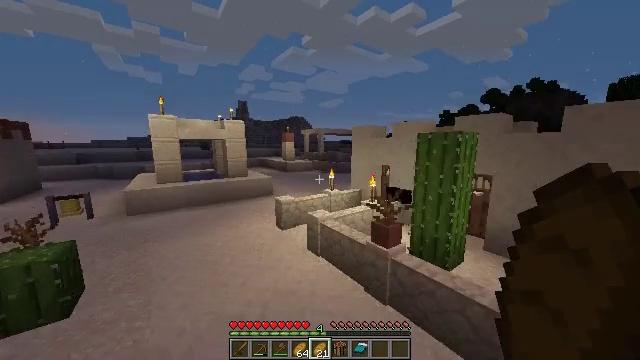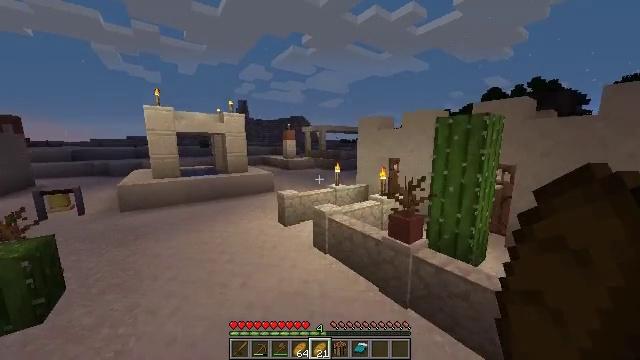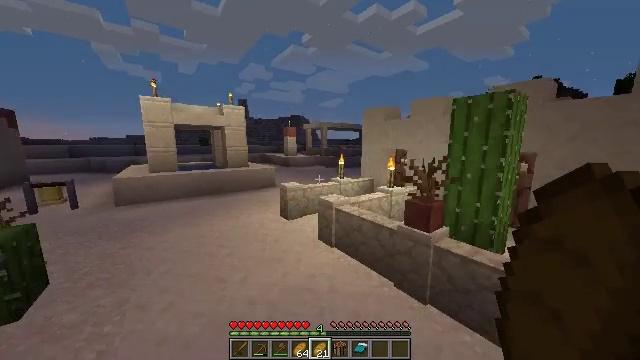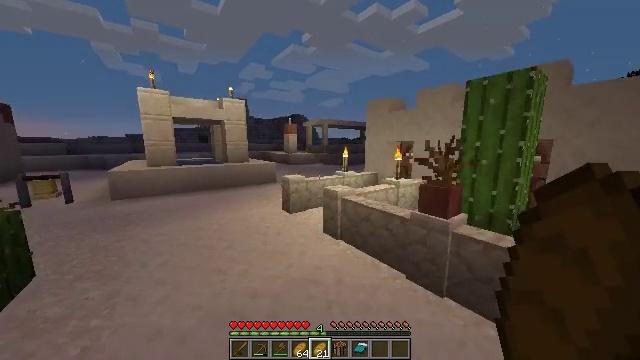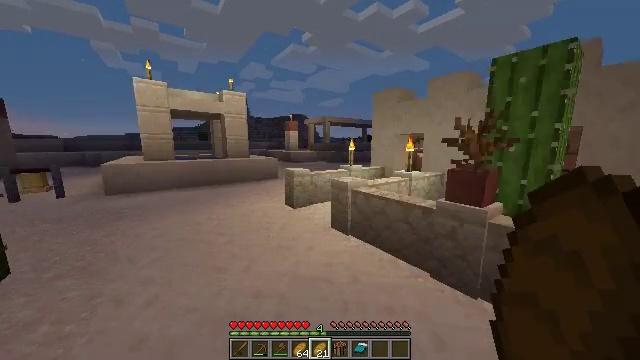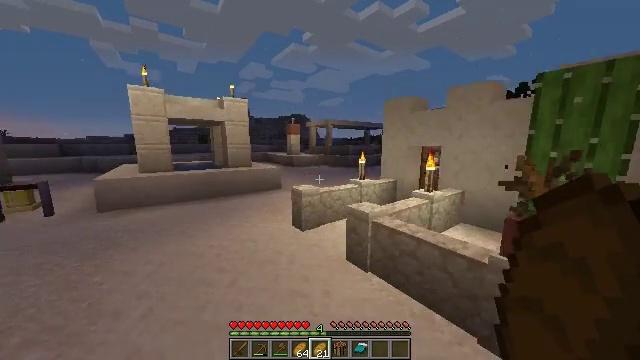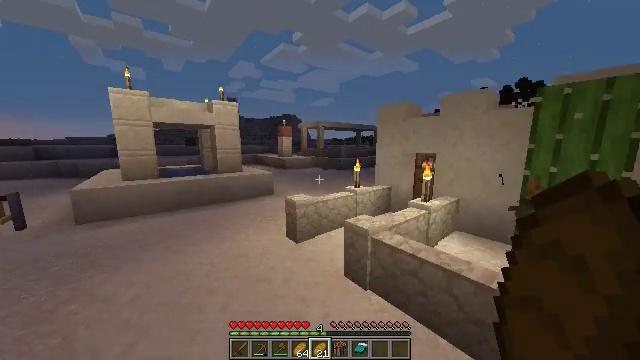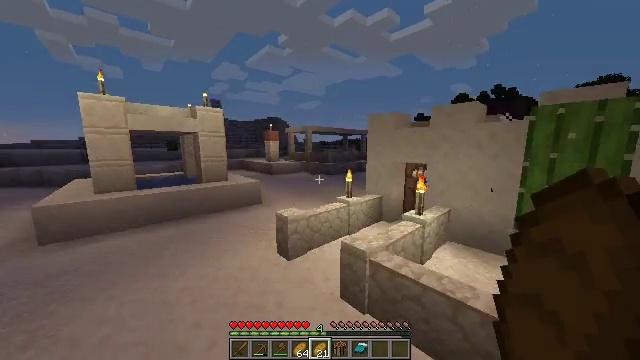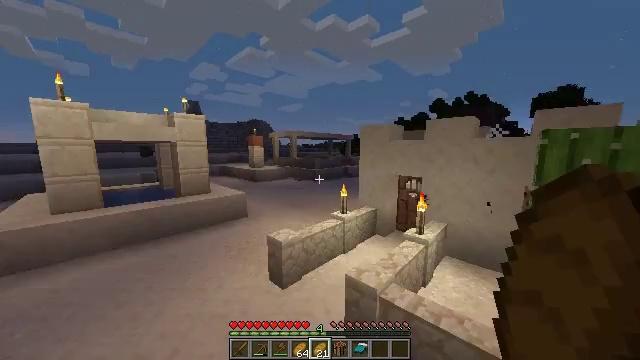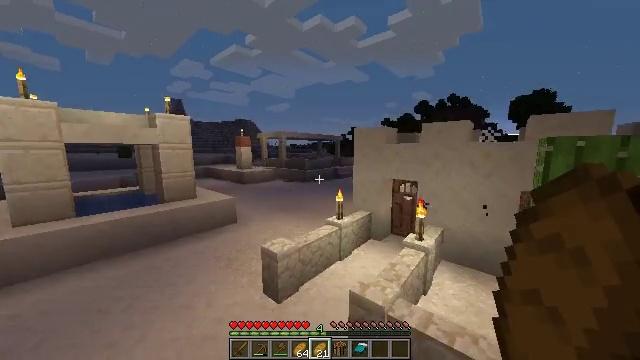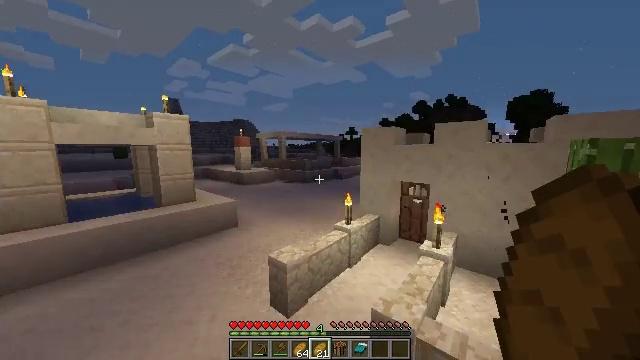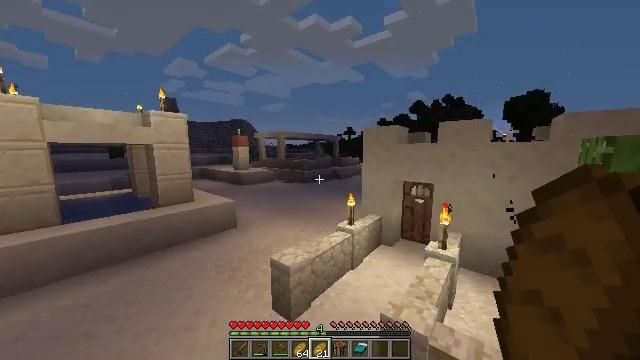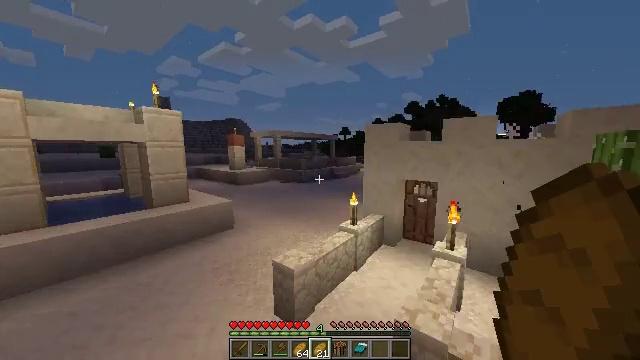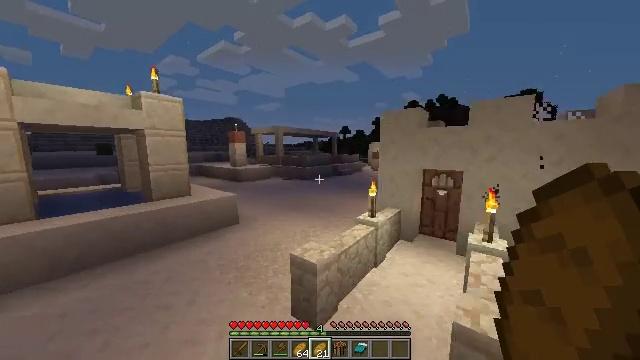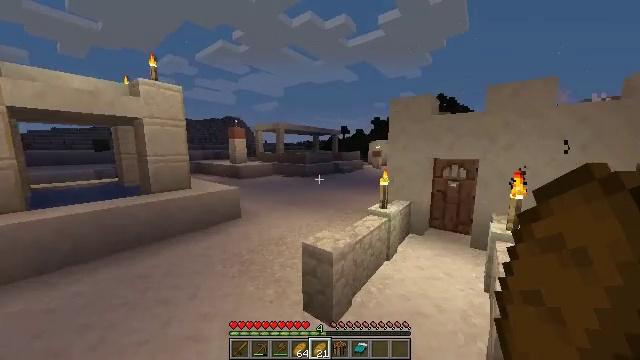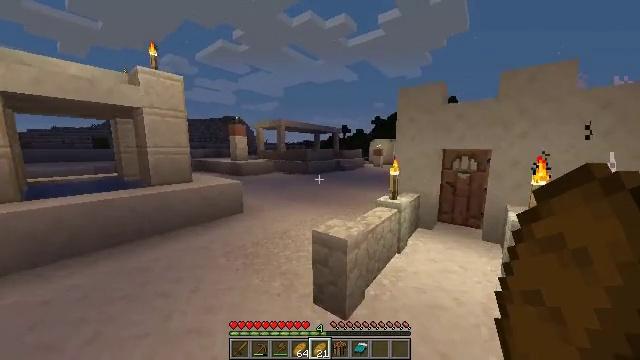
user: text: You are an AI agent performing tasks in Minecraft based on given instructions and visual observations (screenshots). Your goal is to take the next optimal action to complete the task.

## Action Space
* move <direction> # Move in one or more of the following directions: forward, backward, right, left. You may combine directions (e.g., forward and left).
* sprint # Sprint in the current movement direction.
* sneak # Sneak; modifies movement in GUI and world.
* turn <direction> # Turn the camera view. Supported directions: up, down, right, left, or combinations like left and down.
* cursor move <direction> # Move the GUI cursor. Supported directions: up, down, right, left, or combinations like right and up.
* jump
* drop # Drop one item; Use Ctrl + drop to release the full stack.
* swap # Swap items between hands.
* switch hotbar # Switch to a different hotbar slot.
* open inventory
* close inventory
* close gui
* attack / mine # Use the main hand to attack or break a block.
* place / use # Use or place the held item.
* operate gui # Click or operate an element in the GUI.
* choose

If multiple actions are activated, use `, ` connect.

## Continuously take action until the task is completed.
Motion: motion action
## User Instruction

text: Destroy the smoker to move it.
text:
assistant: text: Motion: move forward and move left, jump
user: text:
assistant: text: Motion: move forward and move left, jump
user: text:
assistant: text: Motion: move forward and move left, jump
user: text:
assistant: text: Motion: move forward and move left, jump
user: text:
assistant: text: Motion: move forward and move left, jump
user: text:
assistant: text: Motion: move forward and move left, turn right, jump
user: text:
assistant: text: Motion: move forward and move left, turn right, jump
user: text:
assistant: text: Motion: move forward and move left, turn right, jump
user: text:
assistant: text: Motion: move forward and move left, turn right, jump
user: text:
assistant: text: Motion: move forward and move left, jump
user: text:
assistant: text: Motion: move forward and move left, jump
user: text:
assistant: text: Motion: move forward and move left, turn right, jump
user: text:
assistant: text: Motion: move forward and move left, jump
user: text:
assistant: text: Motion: move forward and move left, jump
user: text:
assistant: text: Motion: move forward and move left, jump
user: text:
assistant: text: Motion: move forward and move left, jump
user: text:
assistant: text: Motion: move forward and move left, jump
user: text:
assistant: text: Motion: move forward and move left, jump
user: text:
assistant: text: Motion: move forward and move left, turn right, jump
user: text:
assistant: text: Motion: move forward, turn right, jump
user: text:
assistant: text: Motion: move forward, turn right, jump
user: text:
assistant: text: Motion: move forward, jump
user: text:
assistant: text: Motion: move forward, jump
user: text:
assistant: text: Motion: move forward, jump
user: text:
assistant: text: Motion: move forward, jump
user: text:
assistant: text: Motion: move forward, jump
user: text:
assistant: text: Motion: move forward, jump
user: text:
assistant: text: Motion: move forward, jump
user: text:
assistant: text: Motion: move forward, jump
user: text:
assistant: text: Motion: move forward, jump